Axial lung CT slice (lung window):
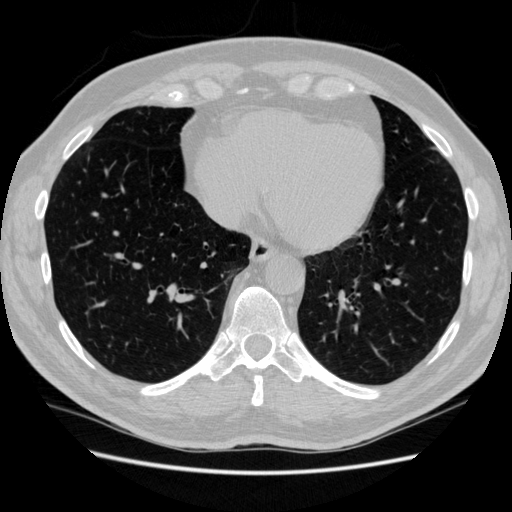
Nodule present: no